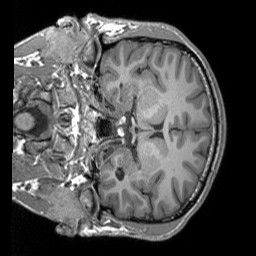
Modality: T1w
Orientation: coronal
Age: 24
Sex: male
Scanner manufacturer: siemens
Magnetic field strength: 3 T
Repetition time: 1.9 s
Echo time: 0.00252 s